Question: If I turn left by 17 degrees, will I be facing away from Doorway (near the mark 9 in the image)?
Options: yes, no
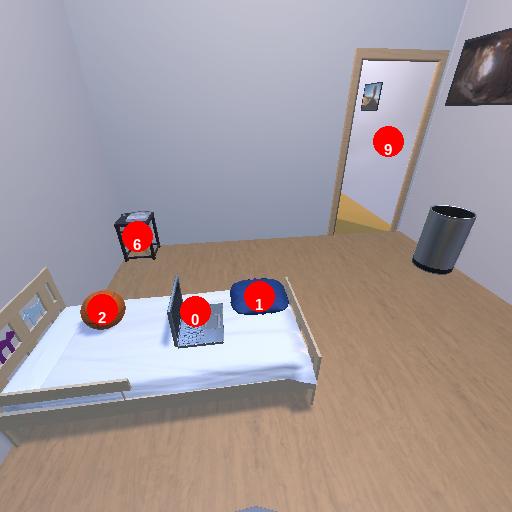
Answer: yes